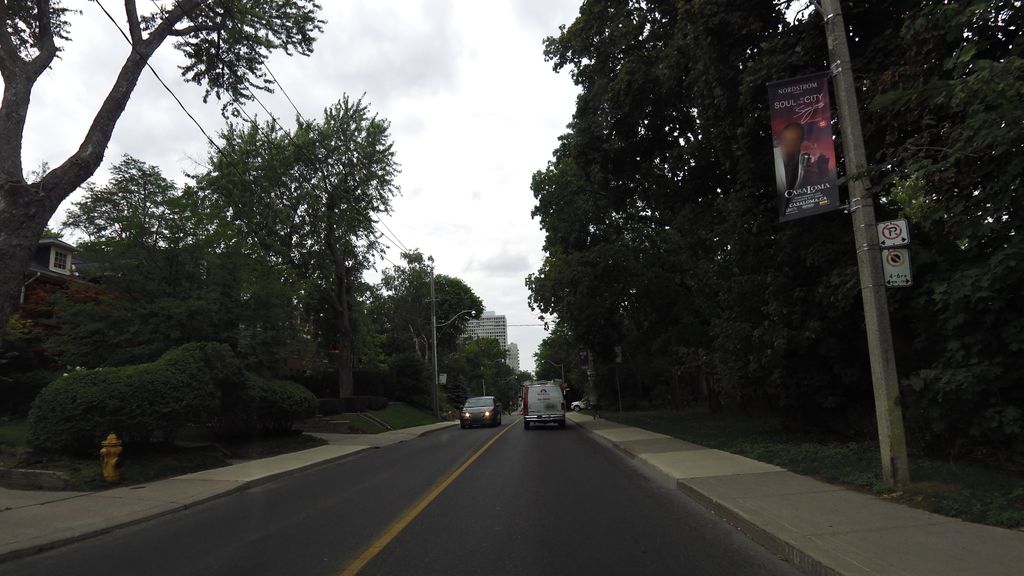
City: toronto